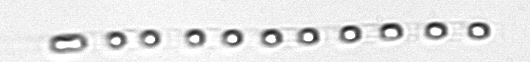
Label: Skeletonema